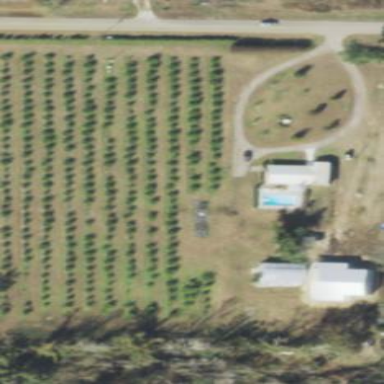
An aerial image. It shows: Plant nursery specializing in trees.